Platform: macOS
Application: Arc Browser
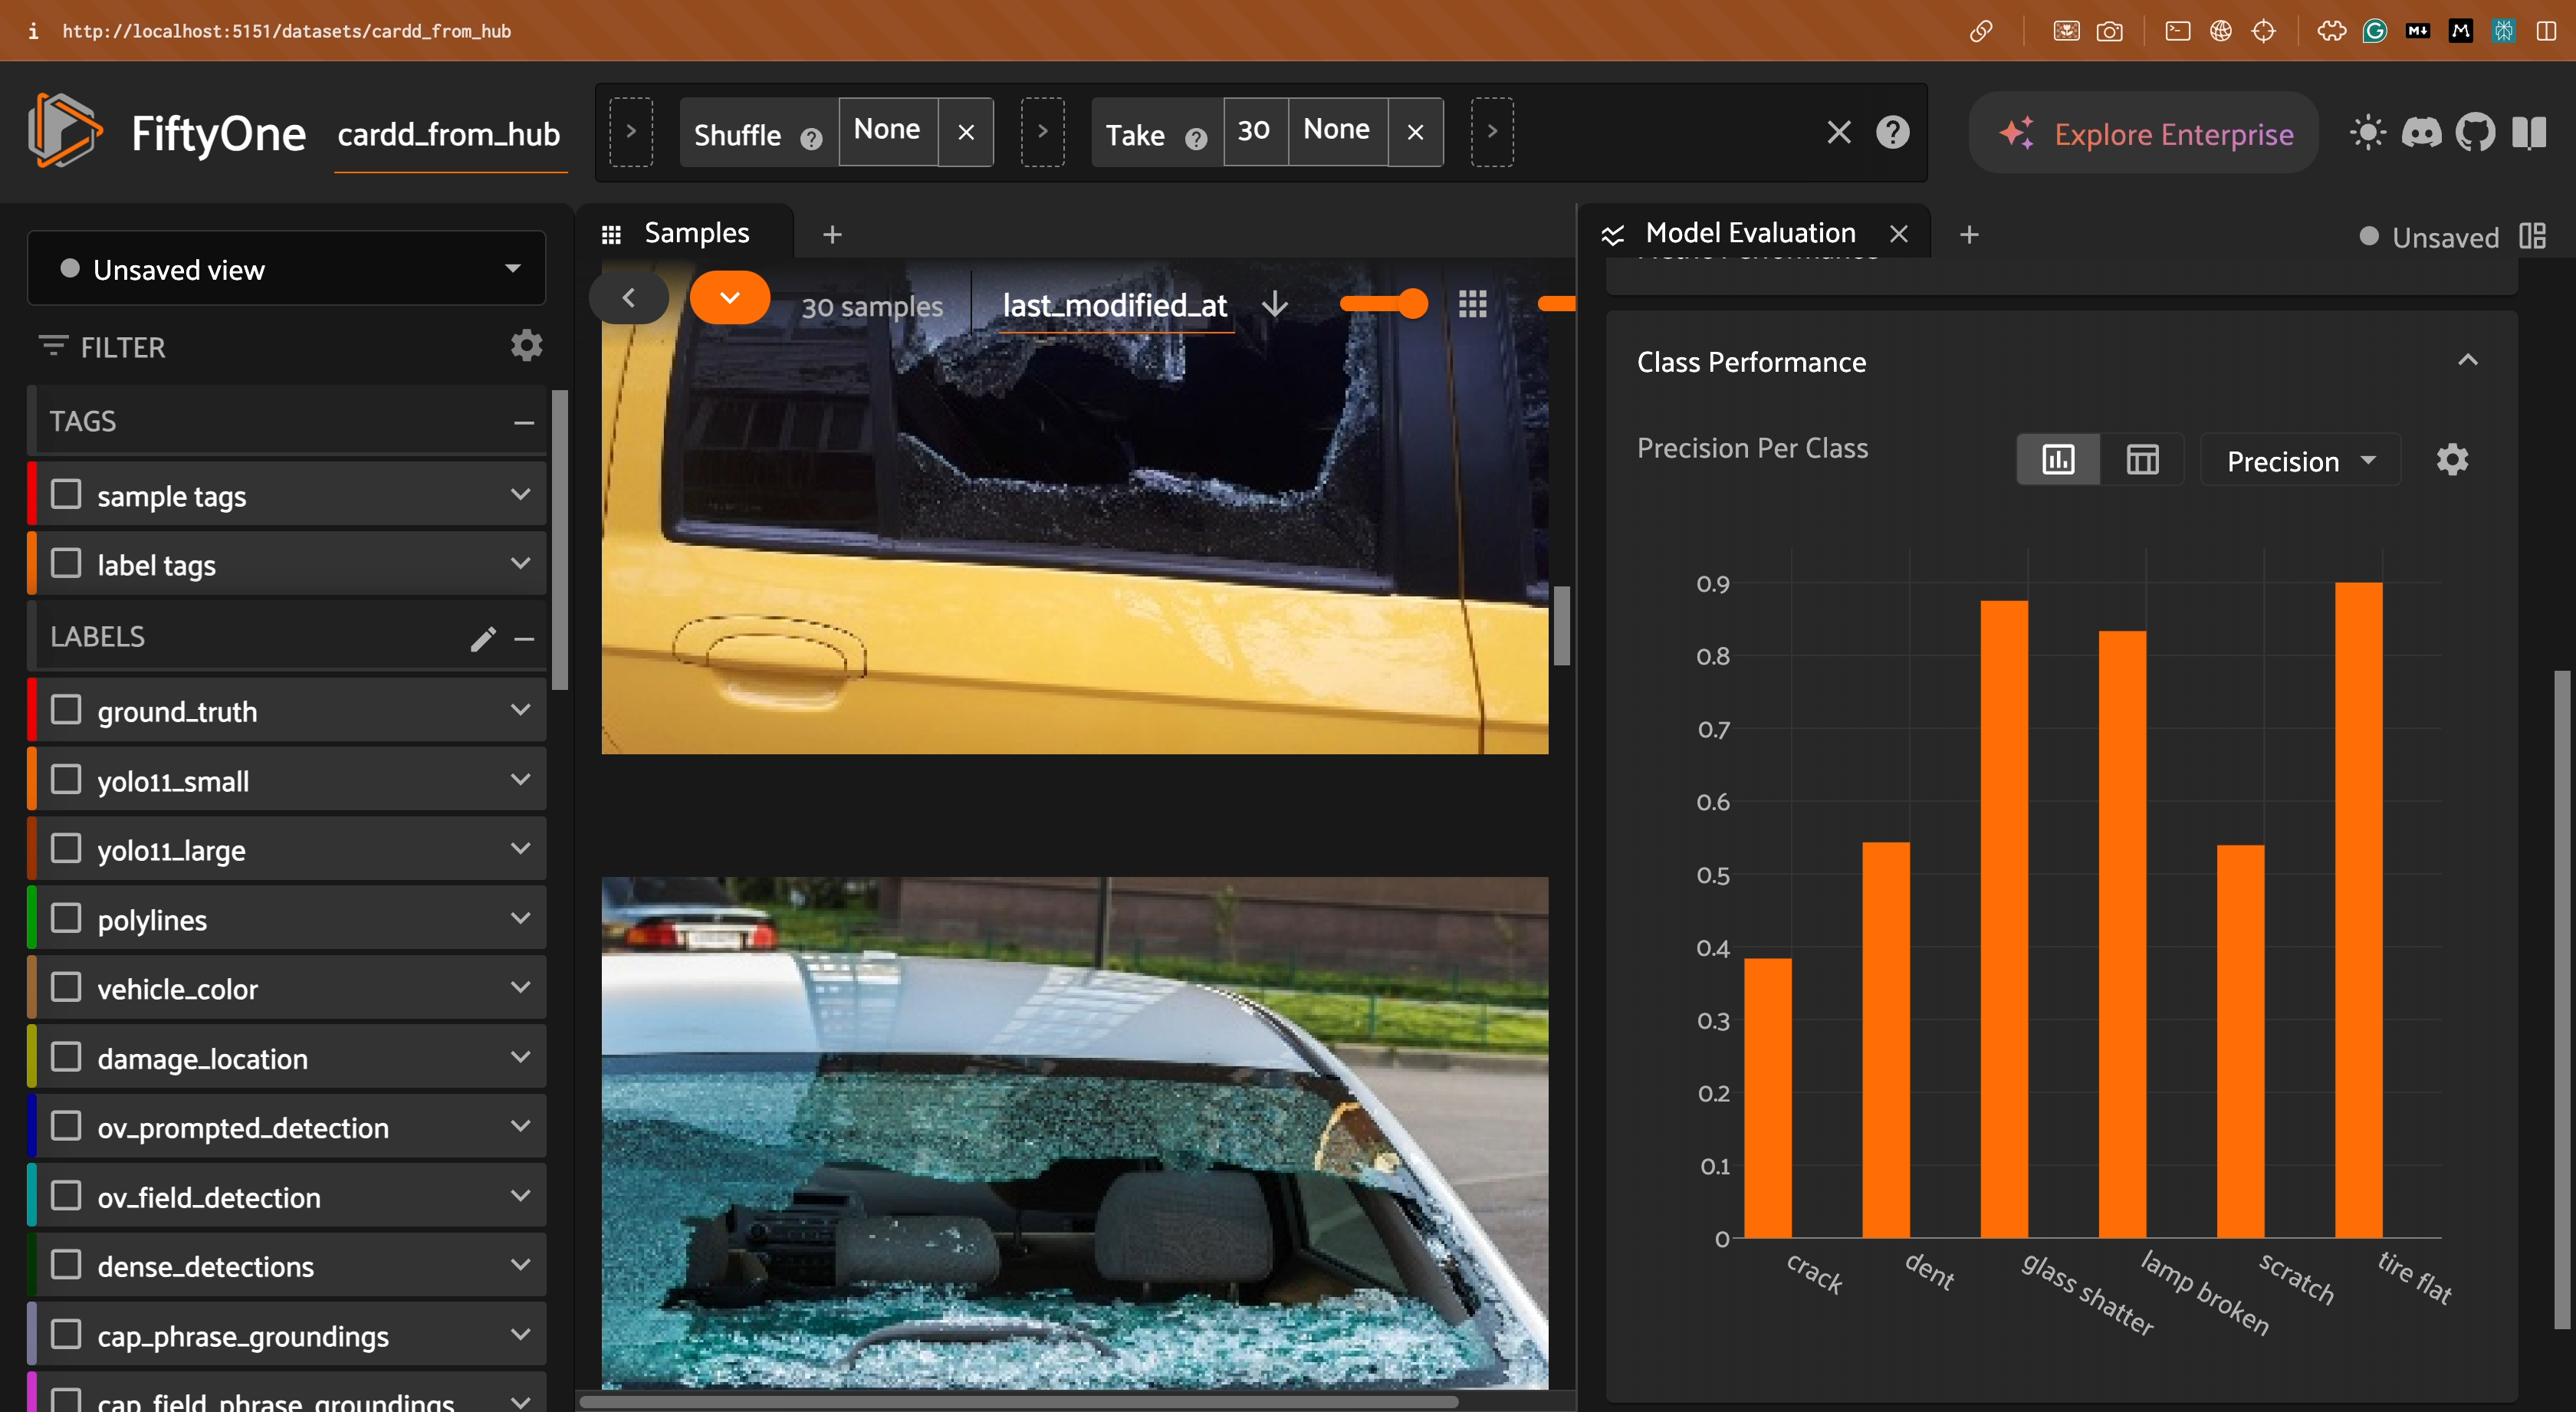
task_description: Open the settings menu in the the per class performance card of the model evaluation panel
action_type: click
element_info: Icon
steps_since_start: 1